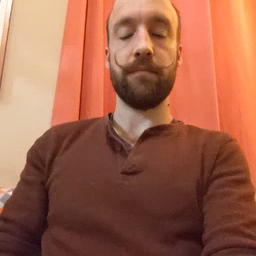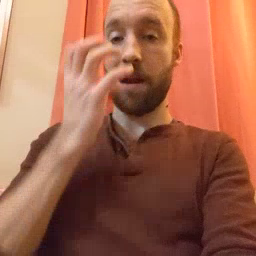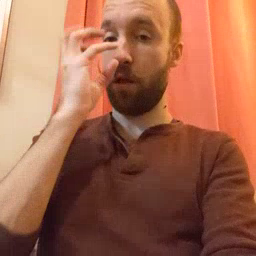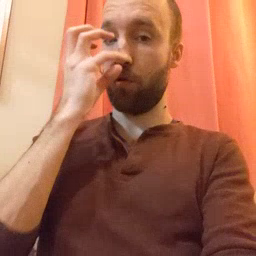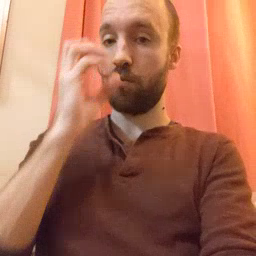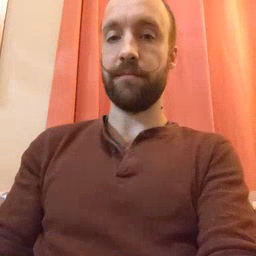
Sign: clown